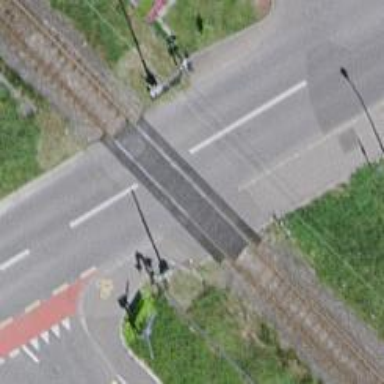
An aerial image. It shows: Level crossing at the railway with full barrier.